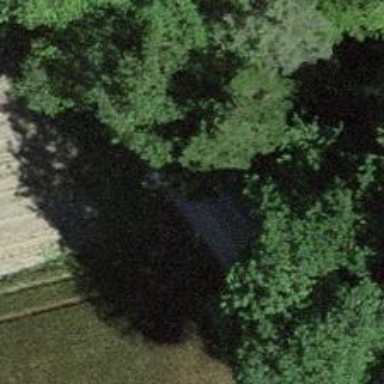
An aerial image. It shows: Unpaved track with grade2 tracktype.